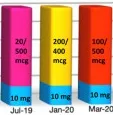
Summary of the treatment carried out by the patient over time (doses of the drugs are intended as daily and of omalizumab as every 2 weeks).
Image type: chart (chart)